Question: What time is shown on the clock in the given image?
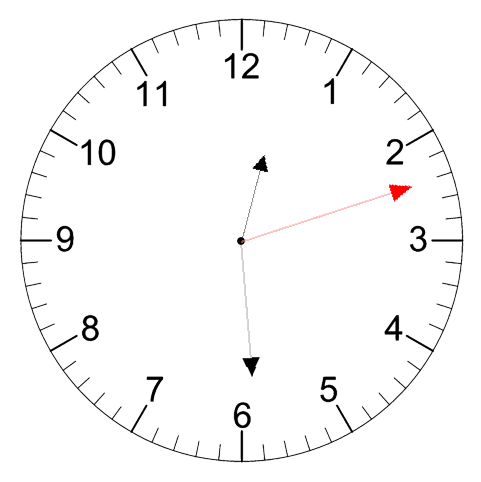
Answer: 12:29:12